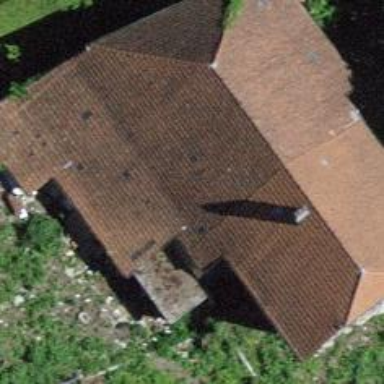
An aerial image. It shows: Farm building.